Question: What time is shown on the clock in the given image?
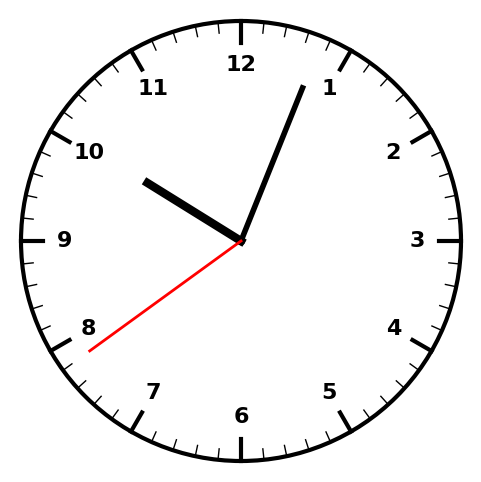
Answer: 10:03:39